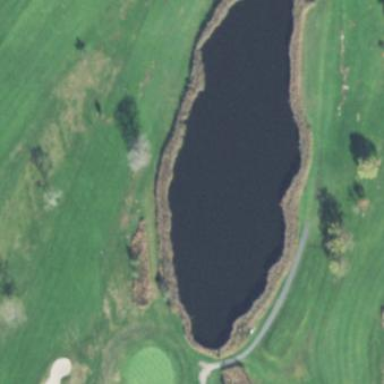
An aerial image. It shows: Rough grassy area used for golf.